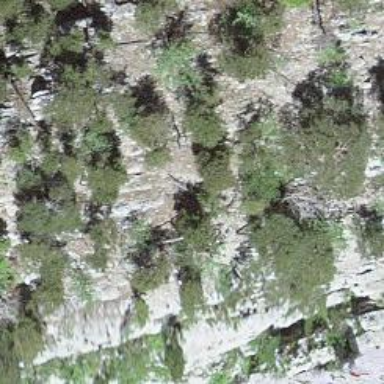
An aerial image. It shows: Natural cliff.